Interaction volume radius: 10 \u00c5
Interaction volume height: 10 \u00c5
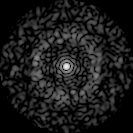
Disorder parameter: 0.8424